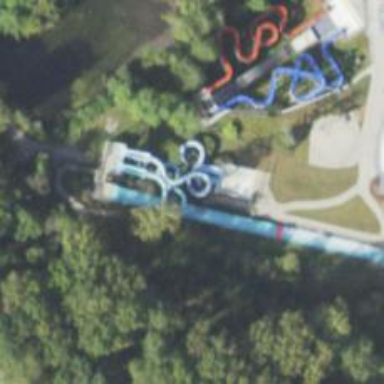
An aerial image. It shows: Canal featuring water slide attraction.